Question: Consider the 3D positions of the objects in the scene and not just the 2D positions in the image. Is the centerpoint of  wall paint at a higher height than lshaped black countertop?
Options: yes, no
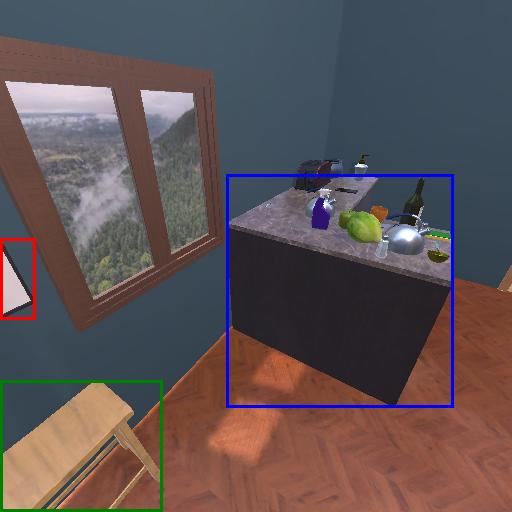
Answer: yes